Interaction volume radius: 5 \u00c5
Interaction volume height: 20 \u00c5
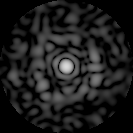
Disorder parameter: 0.8411